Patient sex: F
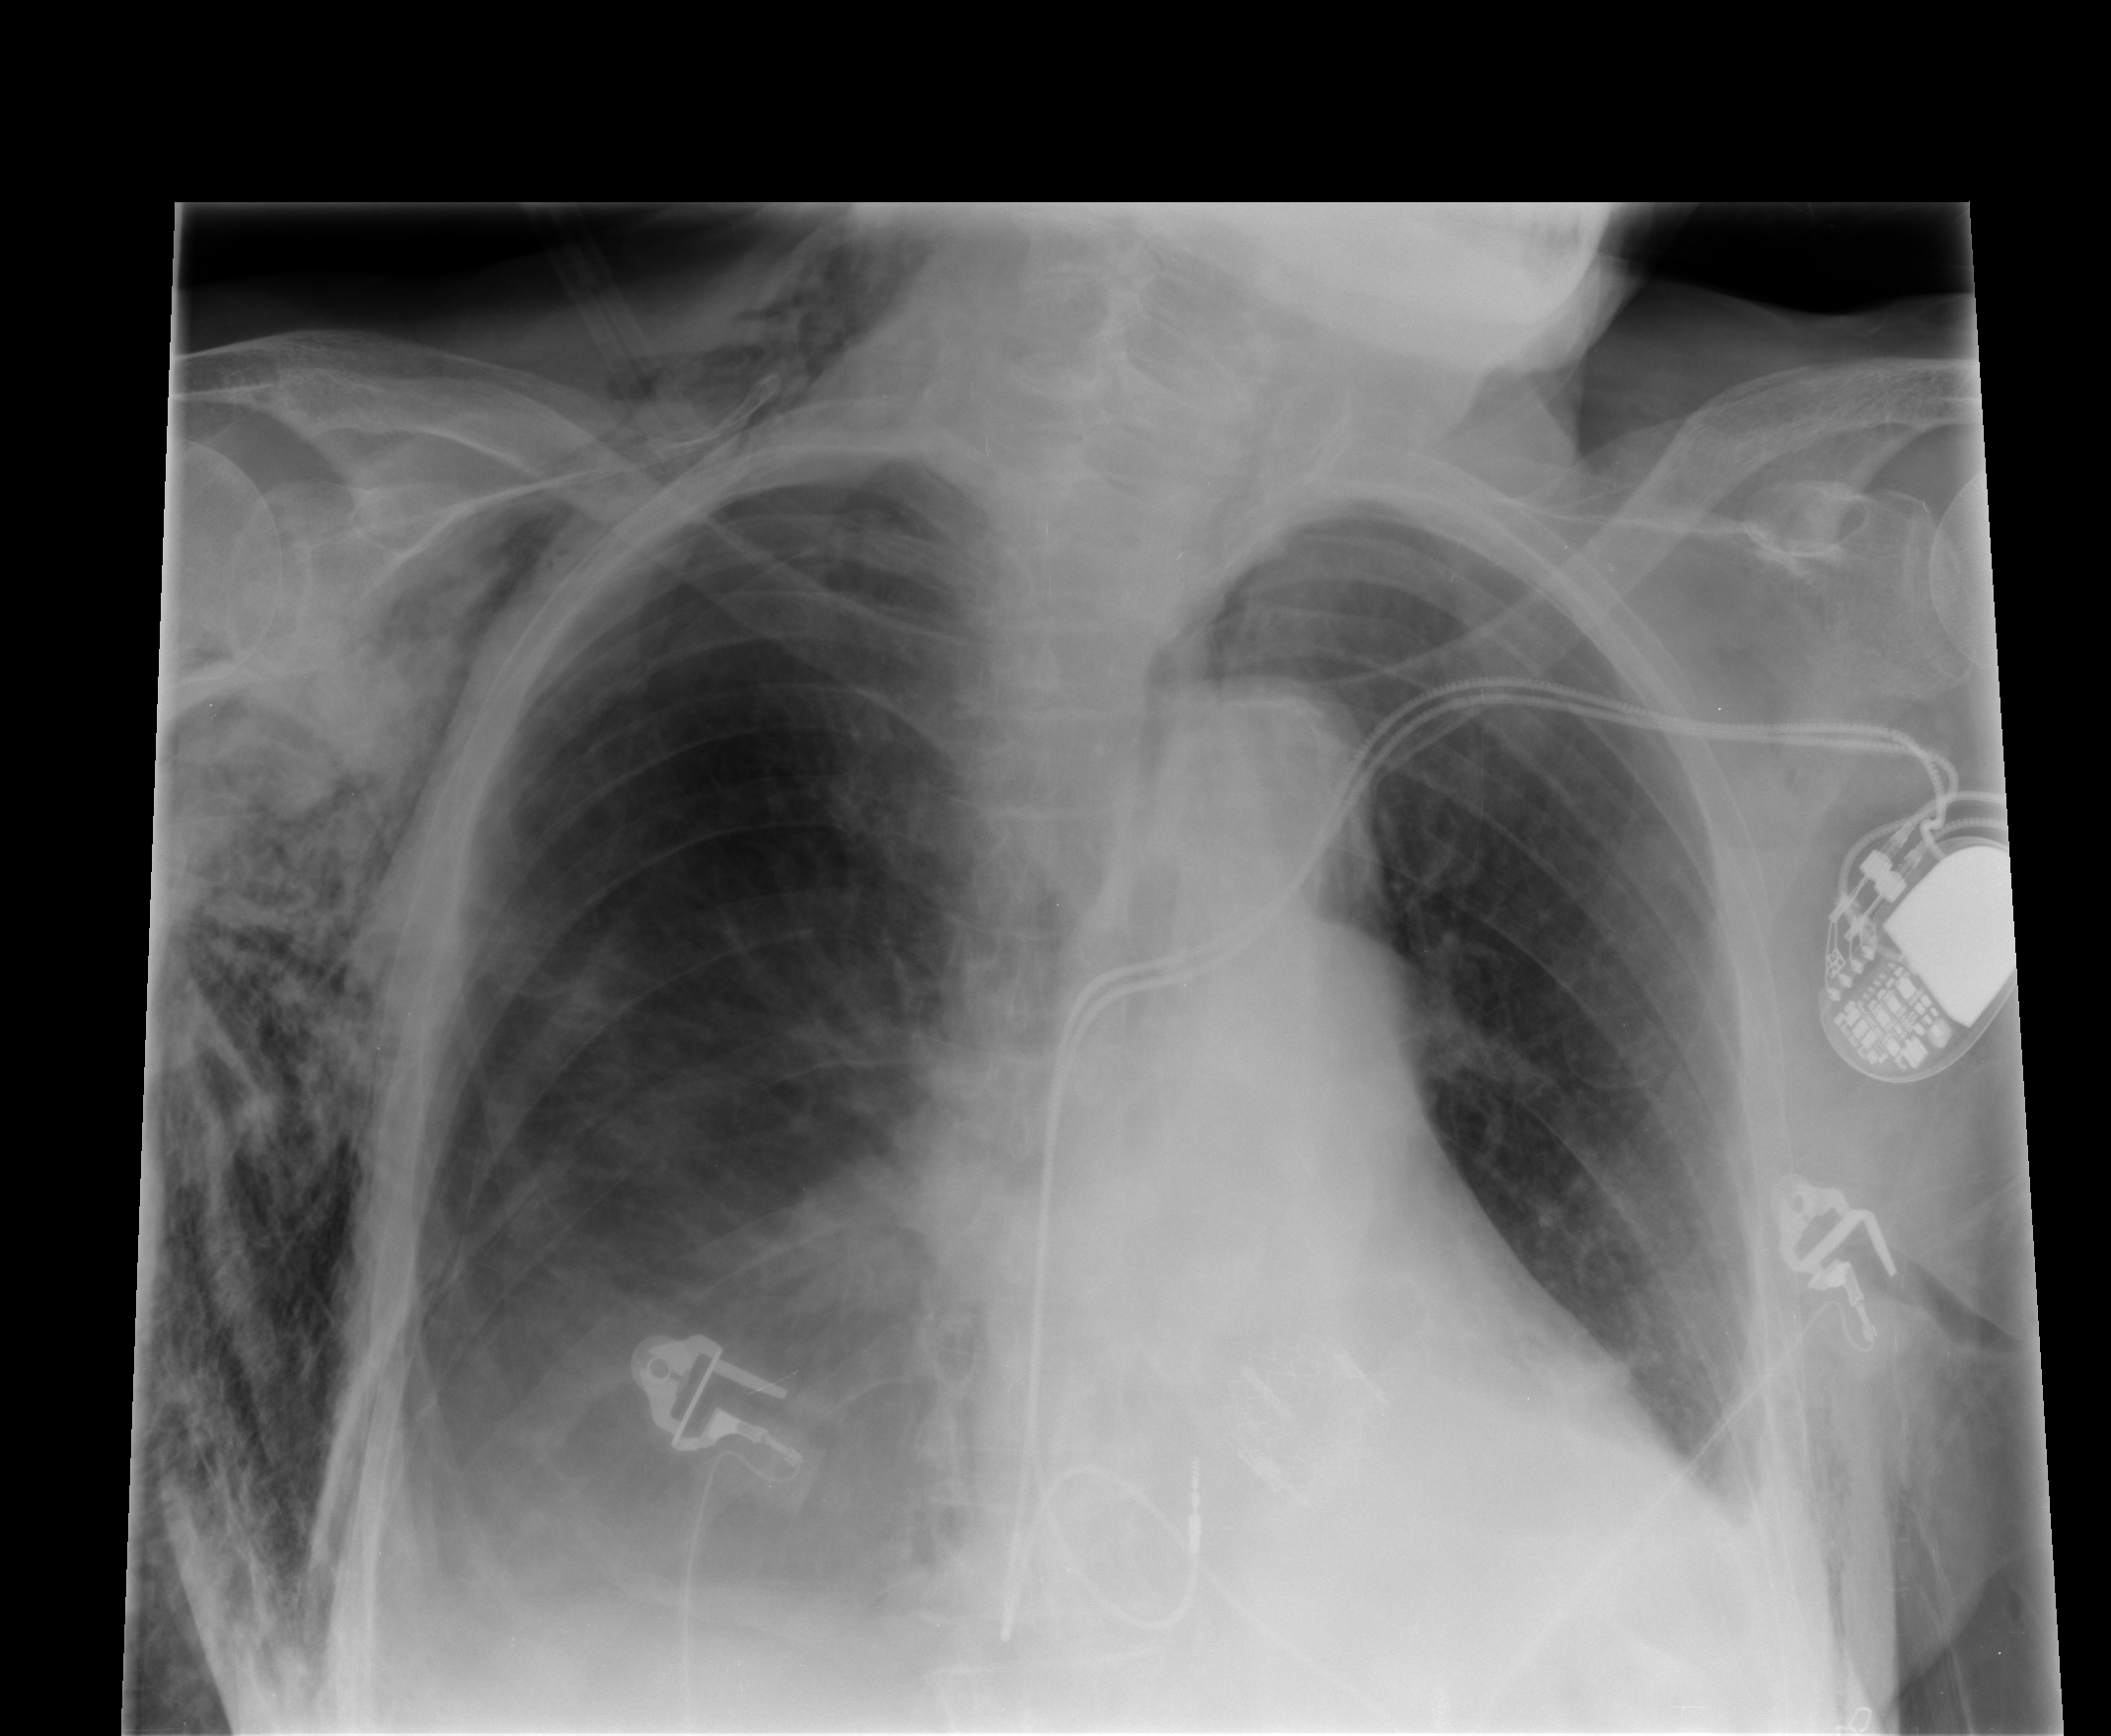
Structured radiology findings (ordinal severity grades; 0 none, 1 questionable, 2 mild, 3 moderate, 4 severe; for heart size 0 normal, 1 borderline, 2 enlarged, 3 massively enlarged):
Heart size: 0
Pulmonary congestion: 0
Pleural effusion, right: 1
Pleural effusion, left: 2
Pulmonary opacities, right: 0
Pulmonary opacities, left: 0
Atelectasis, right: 2
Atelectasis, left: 2